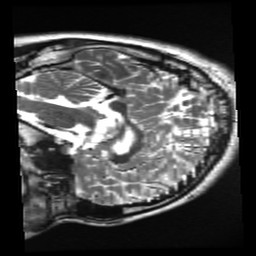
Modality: T2w
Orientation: sagittal
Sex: male
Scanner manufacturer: ge
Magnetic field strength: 3 T
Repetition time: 5 s
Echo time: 0.101 s